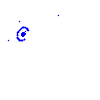
Particle: kaon